Question: Alright, here is a piece of my model:

I have a TableViewController which is being populated using a NSFetchedResultsController. In the TableViewController, I was hoping to achieve this by somehow fetching all Songs entities that the playlistSongs relationship points to. This TableViewController has a reference a playlist object (although I doubt that will help me here).
My difficulty has been setting up the predicate.
'''
NSFetchRequest *request = [NSFetchRequest fetchRequestWithEntityName:@"Playlist"];
request.predicate = [NSPredicate predicateWithFormat:@"(self.playlistSongs)"];
'''
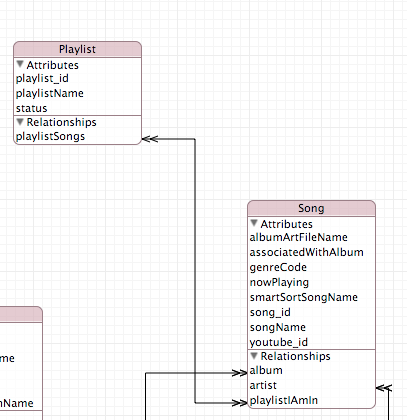
Answer: First of all, if you want to display Songs then you have to create a fetch request
on the "Song" entity:
'''
NSFetchRequest *request = [NSFetchRequest fetchRequestWithEntityName:@"Song"];
'''
To restrict the result to the songs of a given playlist, use the relationship from "Song"
to "Playlist". This is a relationship, so you have to specify "ANY":
'''
request.predicate = [NSPredicate predicateWithFormat:@"ANY playListIAmIn == %@", selectedPlaylist];
'''